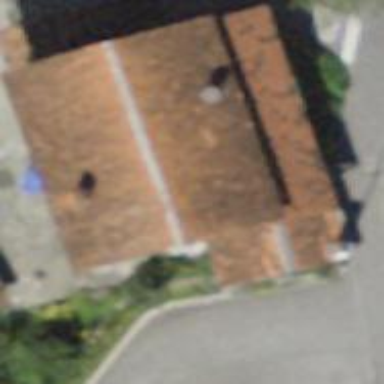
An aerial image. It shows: Shed.